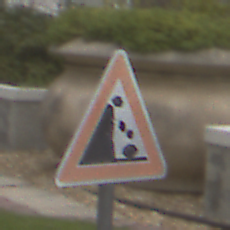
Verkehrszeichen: SteinschlagLinks
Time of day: Midday
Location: Outdoor (Urban)
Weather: Overcast
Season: NotSpecified
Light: Natural